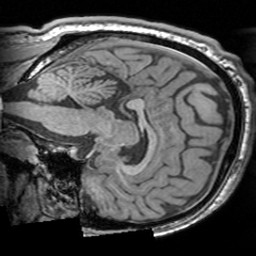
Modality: T1w
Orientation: sagittal
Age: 27
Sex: male
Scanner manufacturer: siemens
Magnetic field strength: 3 T
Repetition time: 1.63 s
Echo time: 0.00311 s